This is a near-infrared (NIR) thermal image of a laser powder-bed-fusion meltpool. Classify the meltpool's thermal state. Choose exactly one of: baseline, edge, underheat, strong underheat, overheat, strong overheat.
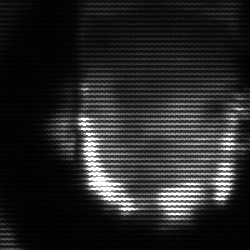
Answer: baseline